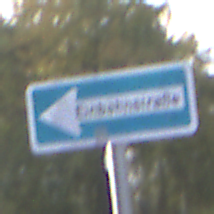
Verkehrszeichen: EinbahnstrasseLinksweisend
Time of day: MorningAfternoon
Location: Outdoor (Urban)
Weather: PartlyCloudy
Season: NotSpecified
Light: Natural